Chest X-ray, AP view. Patient: 56 years old, sex M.
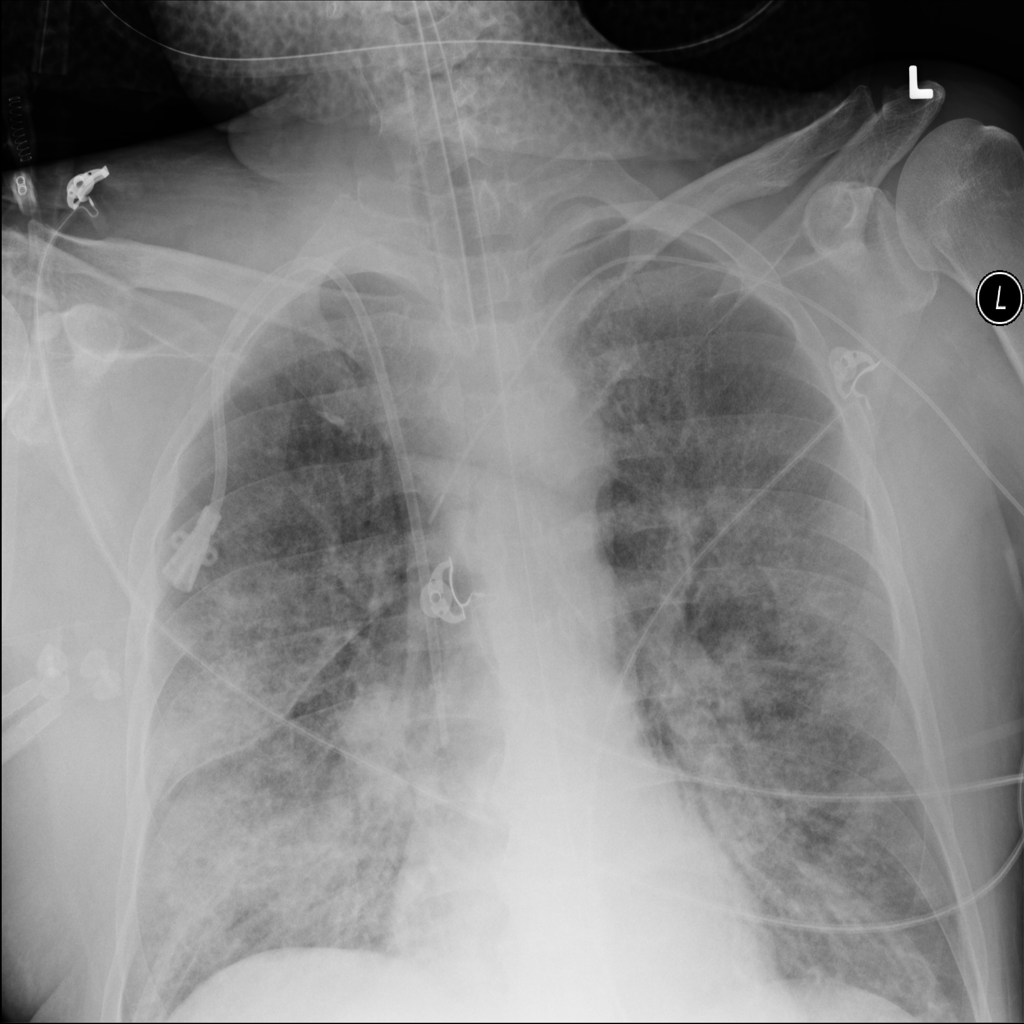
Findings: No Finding